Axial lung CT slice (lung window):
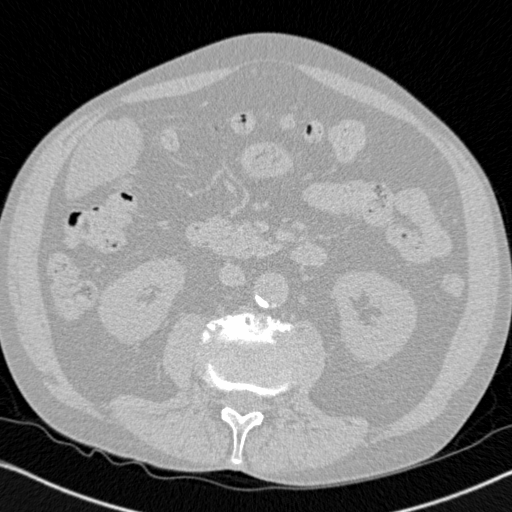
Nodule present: no